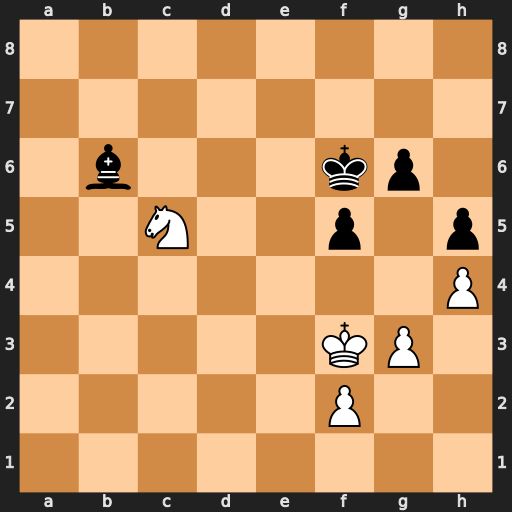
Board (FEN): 8/8/1b3kp1/2N2p1p/7P/5KP1/5P2/8
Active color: w
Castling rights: -
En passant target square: -
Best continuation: Nd7+ Ke6 Nxb6